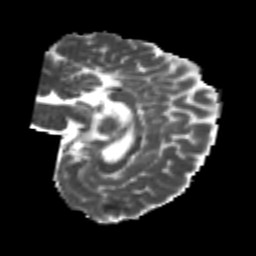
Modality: MD
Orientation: sagittal
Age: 23
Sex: female
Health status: healthy
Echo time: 0.074 s